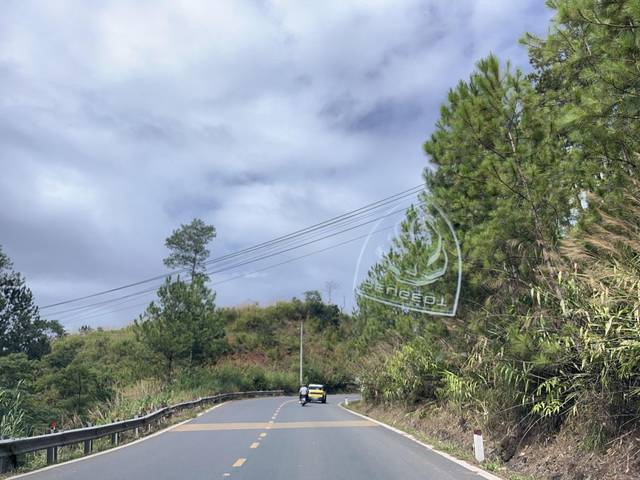
Region: Vietnam
Coordinates: 12.032, 108.495